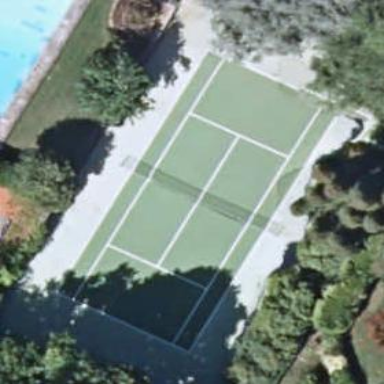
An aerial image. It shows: Tennis court in leisure pitch.